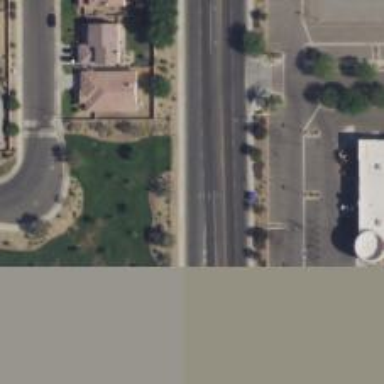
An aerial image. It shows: Separate sidewalk along tertiary link road.